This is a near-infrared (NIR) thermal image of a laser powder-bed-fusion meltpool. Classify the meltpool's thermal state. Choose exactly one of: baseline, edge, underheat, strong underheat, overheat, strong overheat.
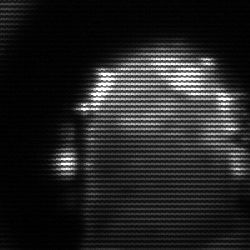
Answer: baseline